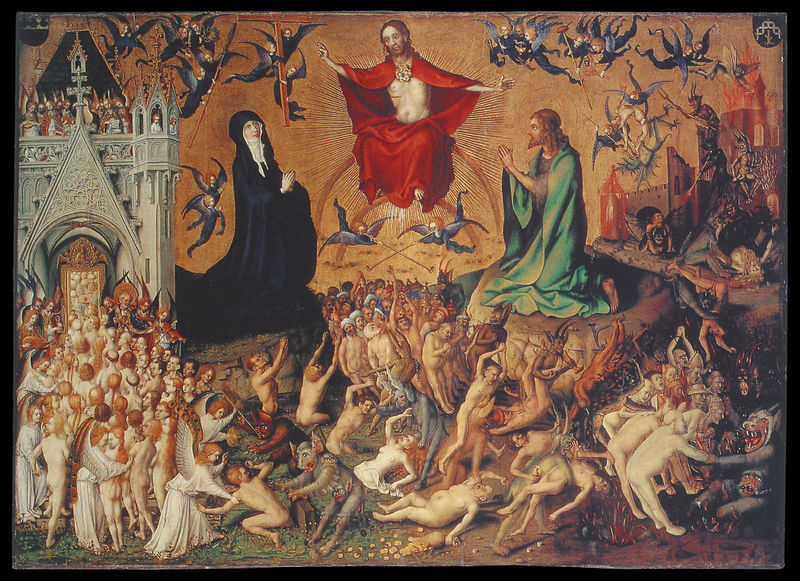
Titel: Weltgericht
Künstler: Stefan Lochner
Institution: Köln, Wallraf-Richartz-Museum
Schlagwörter: blau, feuer, flügel, himmel, umhang, grün, rot, gericht, johannes, kirche, gold, engel, trümmer, weltende, tor, paradies, burg, religion, beten, christus, jesus, apokalypse, hölle, jüngstes gericht, teufel, verdammte, posaunen, posaune, maria, jerusalem, satan, auferstehung, himmelfahrt, dämonen, monster, regenbogen, gottvater, weltenrichter, muttergottes, weltgericht, sünder, jüngste gericht, jüngster tag, memling, lochner, selige